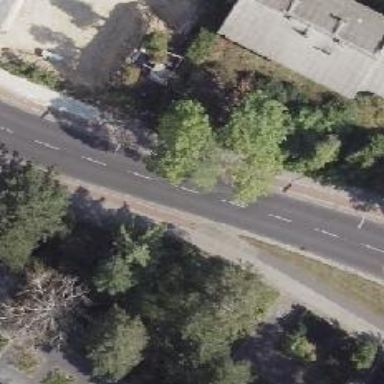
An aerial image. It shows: Paved footway with sett surface. There is also asphalt cycleway.